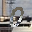
Label: 0